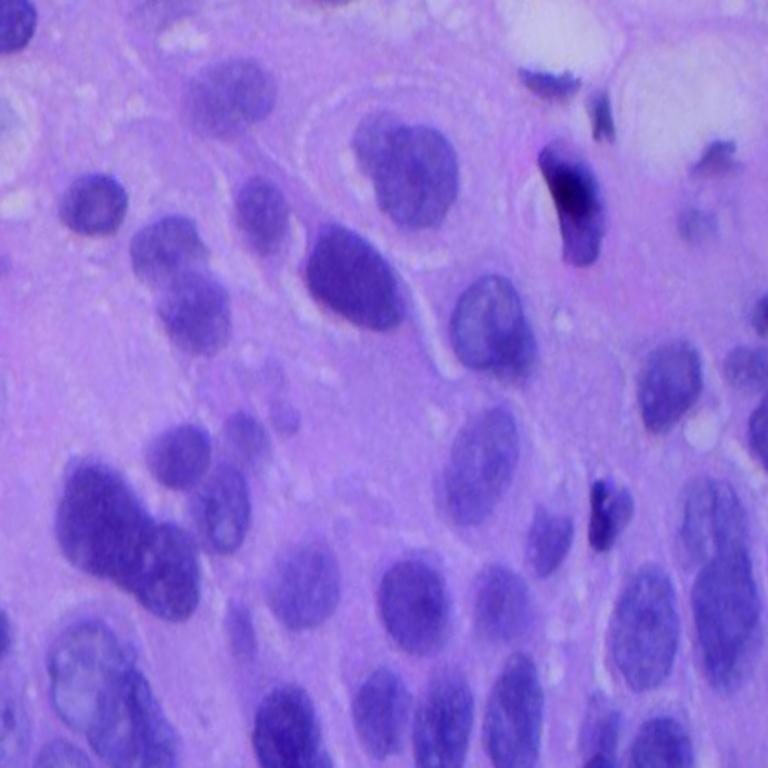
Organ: lung
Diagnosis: squamous carcinomas